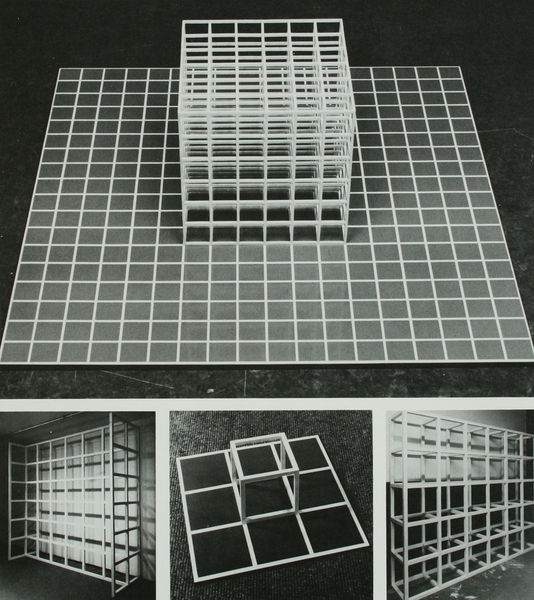
Titel: Cubes, Grids, Pieces
Künstler: Sol Lewitt
Standort: New York
Schlagwörter: dunkel, körper, schatten, weiß, kubismus, grau, hell, holz, licht, raum, schwarz, stuhl, tisch, zimmer, dach, haus, regal, wand, architektur, feld, felder, gitter, boden, skulptur, bilder, fotos, modell, ansicht, perspektive, fläche, modern, formen, linien, latten, weis, hocker, vogelperspektive, symmetrie, paravent, raumteiler, gestell, plastik, platte, foto, fotografie, photographie, wei, vier, gerüst, rechteck, minimalismus, draufsicht, form, schwarz-weiss, reihe, modelle, würfel, kasten, reihen, studien, bauhaus, quadrate, geometrisch, weißß, serie, weß, gitterstäbe, stäbe, quader, struktur, regale, käfig, sol, design, geometrie, kästchen, lewitt, quadrat, viereck, vierecke, bau, kuben, hölzer, pop art, installation, raster, kubisch, bauwerk, dreidimensional, kubus, ansichten, kassel, modul, wandverkleidung, minimal, system, module, cube, donald judd, judd, archtiktur, kanthölzer, konstruktionsmodell, kubik, stecksystem, stella, variabel, wnadverkelidung